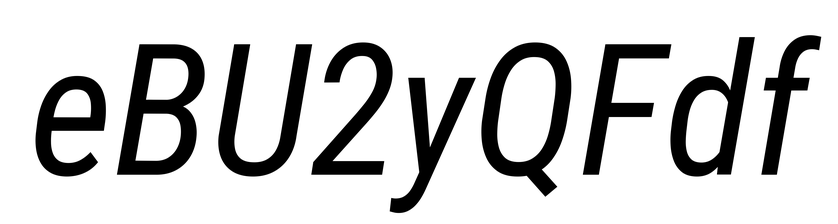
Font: Roboto-Italic_Condensed_Italic